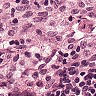
Metastatic tissue present: no